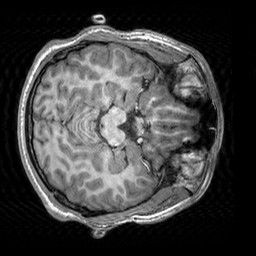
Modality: T1w
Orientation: axial
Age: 19
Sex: male
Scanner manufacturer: siemens
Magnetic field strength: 3 T
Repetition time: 2.3 s
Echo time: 0.00303 s